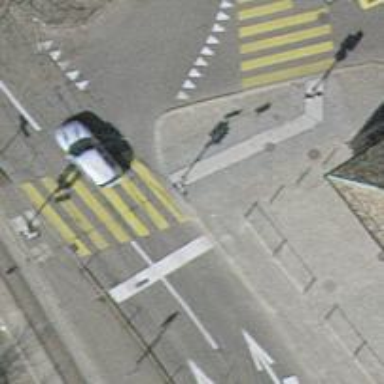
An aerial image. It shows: Kerb barrier.